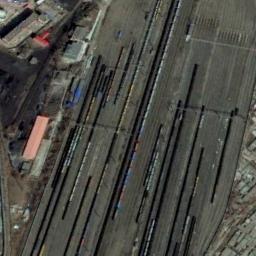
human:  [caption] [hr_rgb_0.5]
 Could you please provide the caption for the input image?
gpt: These railways have lots of trains on the tracks .

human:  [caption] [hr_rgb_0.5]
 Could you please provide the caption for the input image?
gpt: There is a row of grey buildings on one side of the railway .

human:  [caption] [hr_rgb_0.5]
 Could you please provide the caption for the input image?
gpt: There are several buildings beside the railway .

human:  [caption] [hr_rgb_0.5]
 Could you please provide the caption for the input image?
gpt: There are some trains on the railway .

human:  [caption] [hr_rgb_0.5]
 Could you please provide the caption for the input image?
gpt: There are some black trains on the railway .